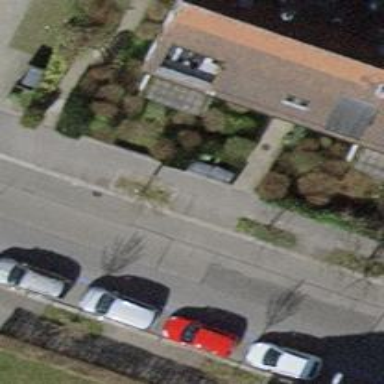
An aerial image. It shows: Avenue lined with trees.